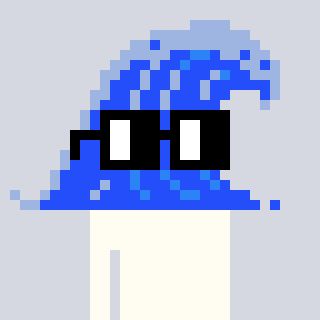
a pixel art character with square black glasses, a wave-shaped head and a magenta-colored body on a cool background